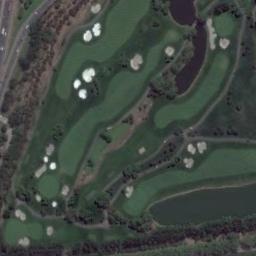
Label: golf_course